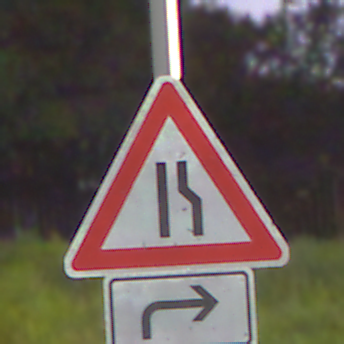
Verkehrszeichen: EinseitigVerengteFahrbahnRechts
Zusatzzeichen unten: RichtungsangabeDurchPfeile5
Umgebung: Outdoor, Suburban
Tageszeit: Night
Wetter: PartlyCloudy
Licht: Artificial
Jahreszeit: NotSpecified
Kontrast: HighContrast